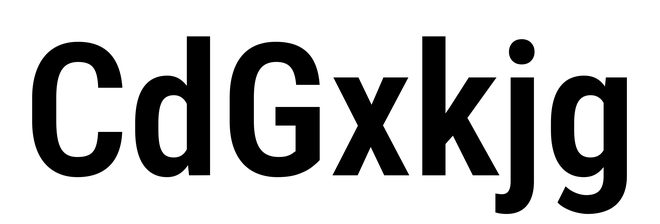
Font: Roboto_Condensed_SemiBold